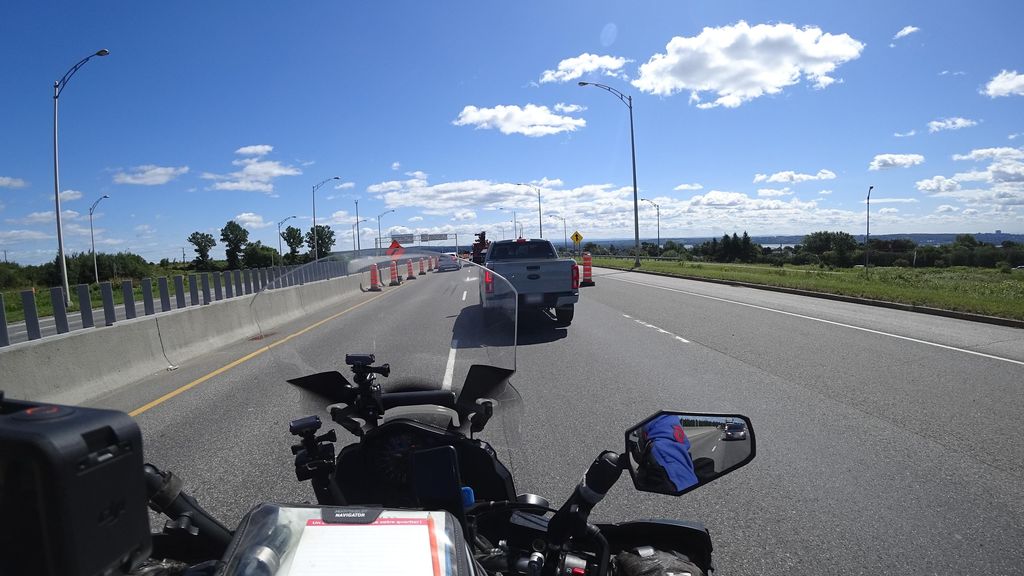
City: quebec_city